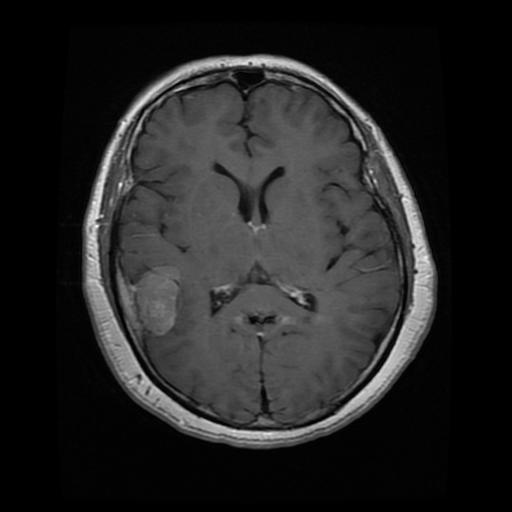
Label: meningioma